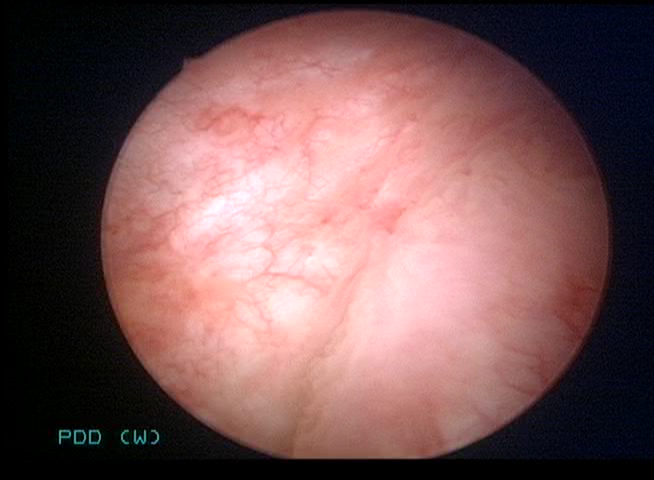
Modality: WLC
Class: Normal mucosa
Bladder cancer association: No